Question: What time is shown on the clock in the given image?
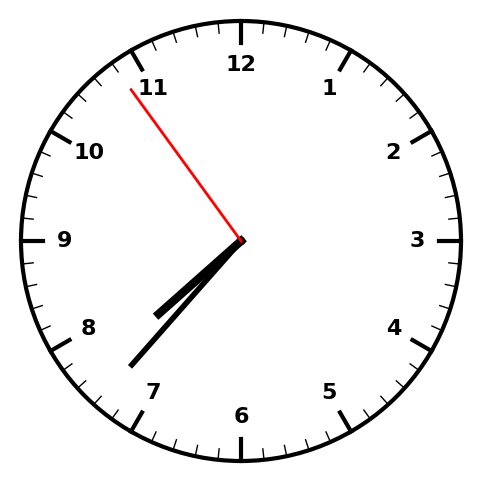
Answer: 07:36:54